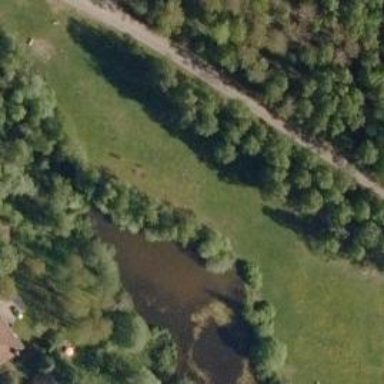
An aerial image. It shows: Disc golf hole.